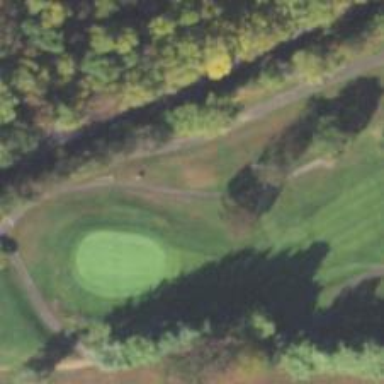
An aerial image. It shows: Service road designated as golf cart path.